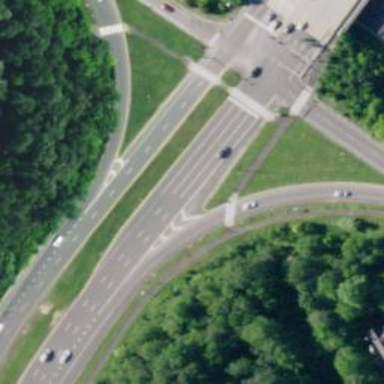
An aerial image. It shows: Uncontrolled crossing on the road.